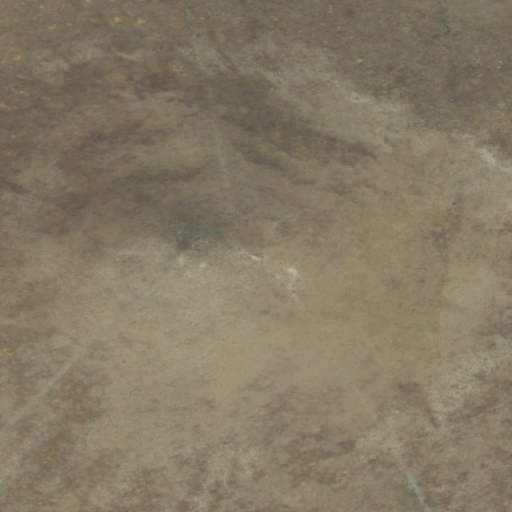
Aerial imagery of mountain in Washington named Pushtay containing grassland and shrub